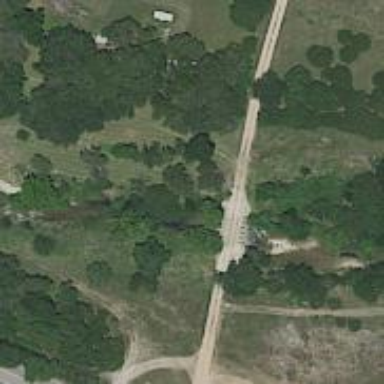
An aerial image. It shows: Service road on bridge.